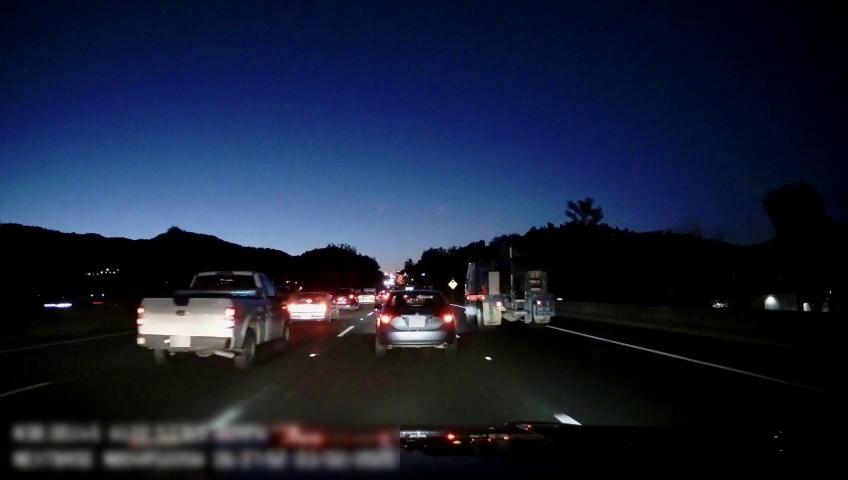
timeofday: Night
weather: Other
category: Drivable Space
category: Vehicles | Other LV
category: Vehicles | Car
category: Vehicles | Truck
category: Vehicles | Car
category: Vehicles | SUV
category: Vehicles | Car
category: Vehicles | Car
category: Lanes | Alternate Lane
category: Lanes | Current Lane
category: Lanes | Current Lane
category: Lanes | Alternate Lane
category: Lanes | Alternate Lane